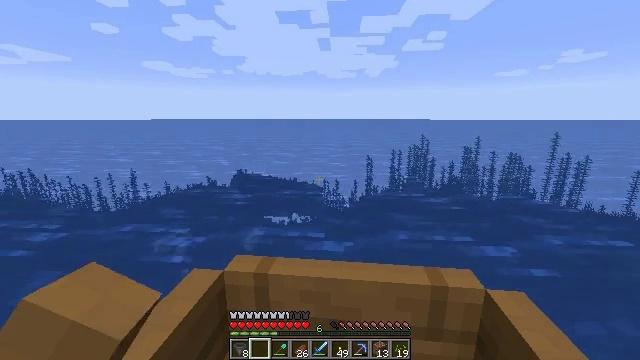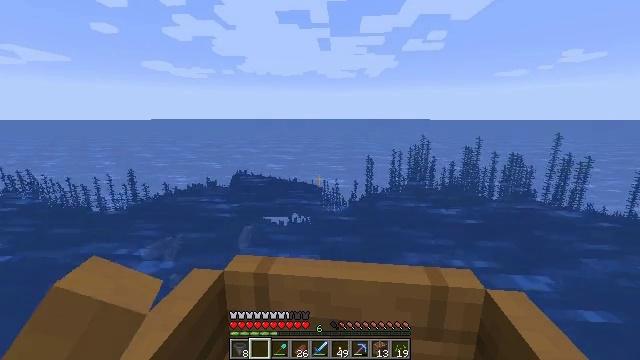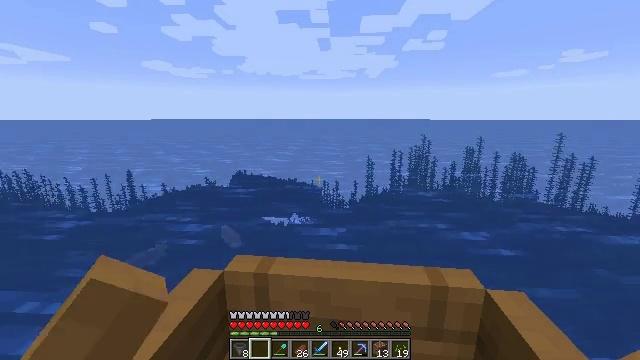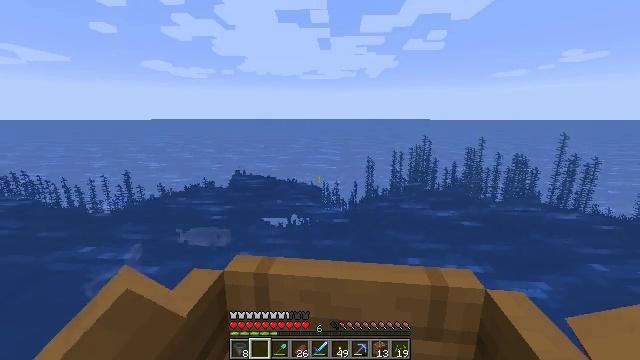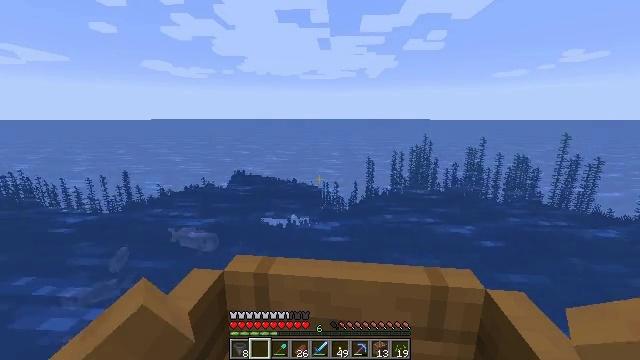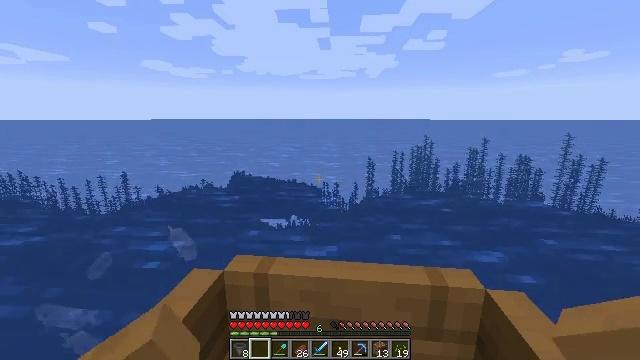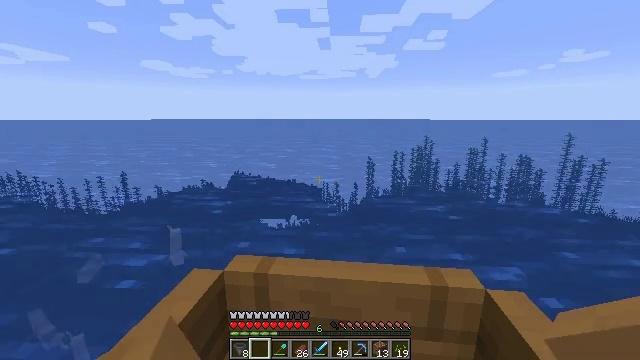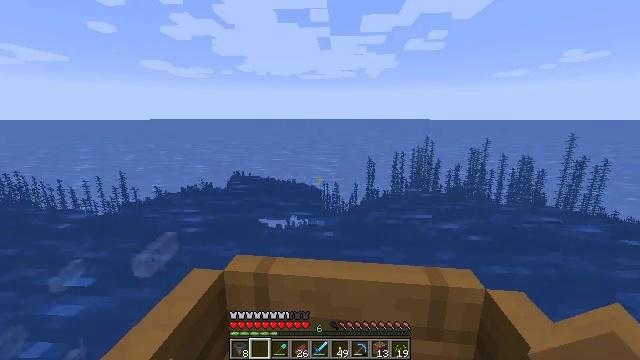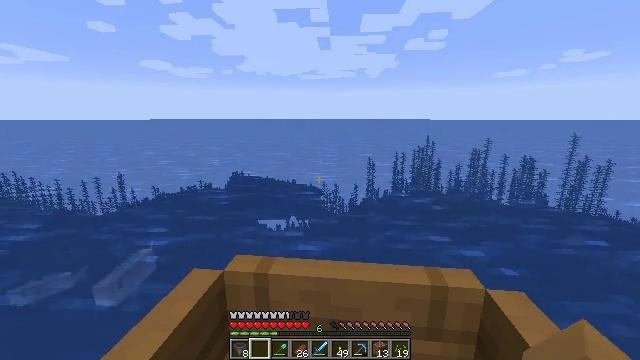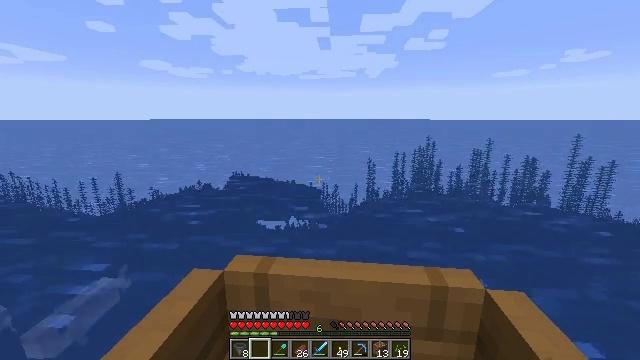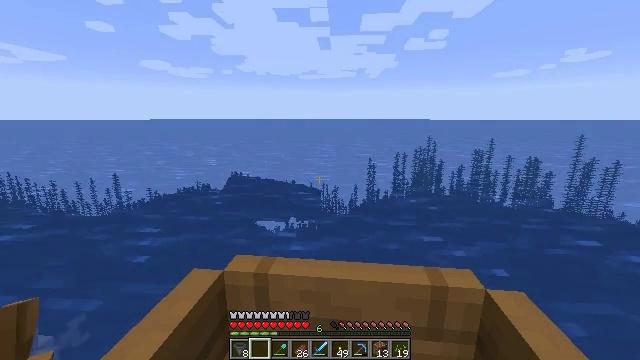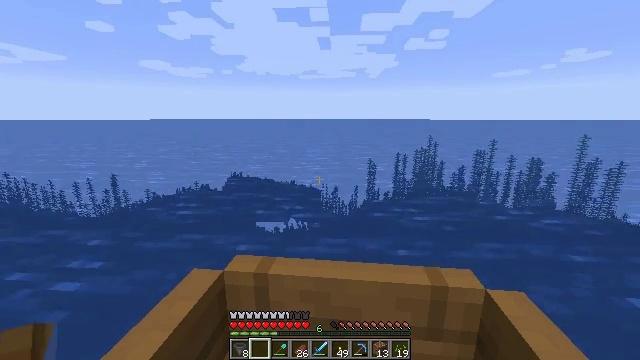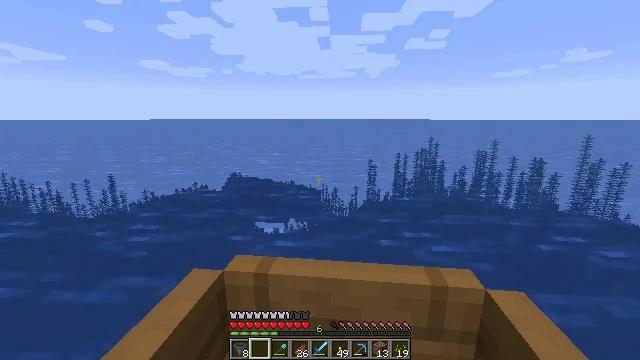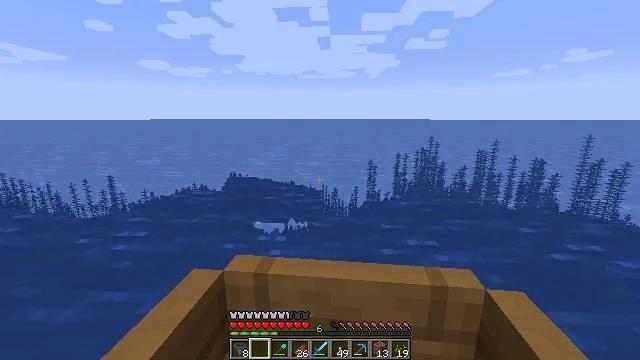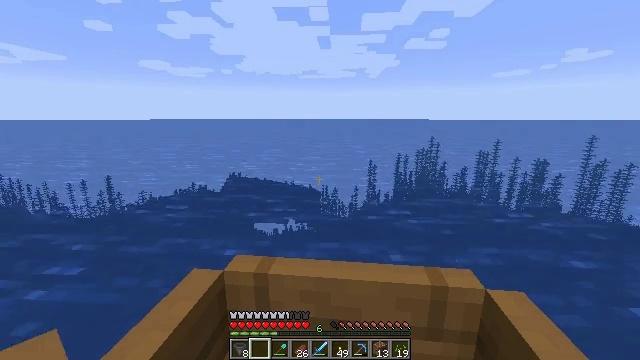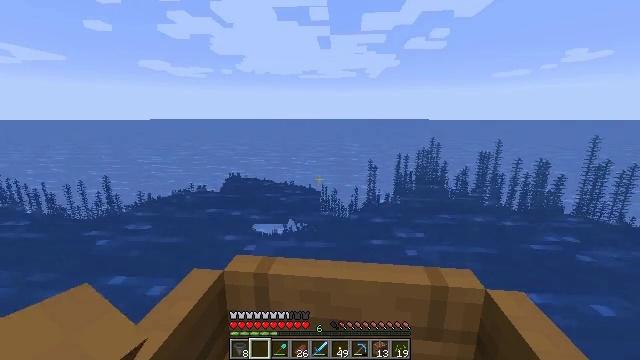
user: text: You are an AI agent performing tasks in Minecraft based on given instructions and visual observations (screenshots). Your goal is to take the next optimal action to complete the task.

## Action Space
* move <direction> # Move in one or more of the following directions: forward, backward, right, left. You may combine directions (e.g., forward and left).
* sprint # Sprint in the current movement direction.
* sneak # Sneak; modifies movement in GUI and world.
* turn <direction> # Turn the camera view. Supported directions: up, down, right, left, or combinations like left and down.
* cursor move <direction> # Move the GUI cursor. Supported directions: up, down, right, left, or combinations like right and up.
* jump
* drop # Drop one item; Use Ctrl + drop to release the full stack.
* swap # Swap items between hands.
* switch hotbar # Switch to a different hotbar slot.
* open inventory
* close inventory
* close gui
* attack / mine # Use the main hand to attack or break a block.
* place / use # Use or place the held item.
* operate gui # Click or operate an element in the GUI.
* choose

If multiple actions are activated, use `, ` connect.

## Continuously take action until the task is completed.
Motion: motion action
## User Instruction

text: Gather cactus by attacking it.
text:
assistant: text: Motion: move forward
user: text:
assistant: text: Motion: move forward
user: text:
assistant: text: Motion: move forward
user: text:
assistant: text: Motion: move forward
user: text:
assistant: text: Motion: move forward
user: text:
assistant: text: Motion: move forward
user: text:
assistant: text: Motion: move forward
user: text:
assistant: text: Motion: move forward
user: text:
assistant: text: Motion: move forward
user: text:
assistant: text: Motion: move forward
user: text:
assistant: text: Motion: move forward
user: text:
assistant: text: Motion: move forward
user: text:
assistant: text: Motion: move forward
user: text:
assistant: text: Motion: move forward
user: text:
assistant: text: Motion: move forward
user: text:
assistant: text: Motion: move forward
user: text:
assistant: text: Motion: move forward
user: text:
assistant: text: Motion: move forward
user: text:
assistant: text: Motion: move forward
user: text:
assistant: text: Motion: move forward
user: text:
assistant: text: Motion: move forward
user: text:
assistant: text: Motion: move forward
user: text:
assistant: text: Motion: move forward
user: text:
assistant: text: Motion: move forward
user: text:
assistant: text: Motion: move forward
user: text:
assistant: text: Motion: move forward
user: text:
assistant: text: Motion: move forward
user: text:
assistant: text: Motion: move forward
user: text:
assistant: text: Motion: move forward
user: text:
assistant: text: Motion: move forward